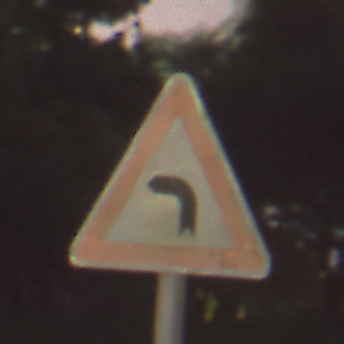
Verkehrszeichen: KurveLinks
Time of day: Night
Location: Outdoor (Suburban)
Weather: Clear
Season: NotSpecified
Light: Artificial